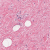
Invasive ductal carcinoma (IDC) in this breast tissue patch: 0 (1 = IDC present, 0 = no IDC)